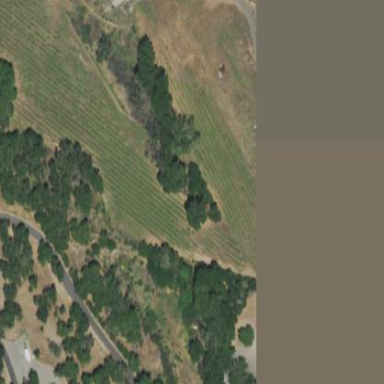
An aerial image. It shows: Vineyard with wine grapes as the main crop.